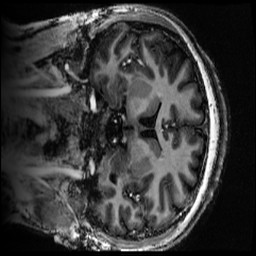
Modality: MP2RAGE
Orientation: coronal
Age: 20
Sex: male
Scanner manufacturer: siemens
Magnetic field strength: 6.98 T
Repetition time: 6 s
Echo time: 0.00283 s